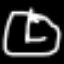
Label: clock